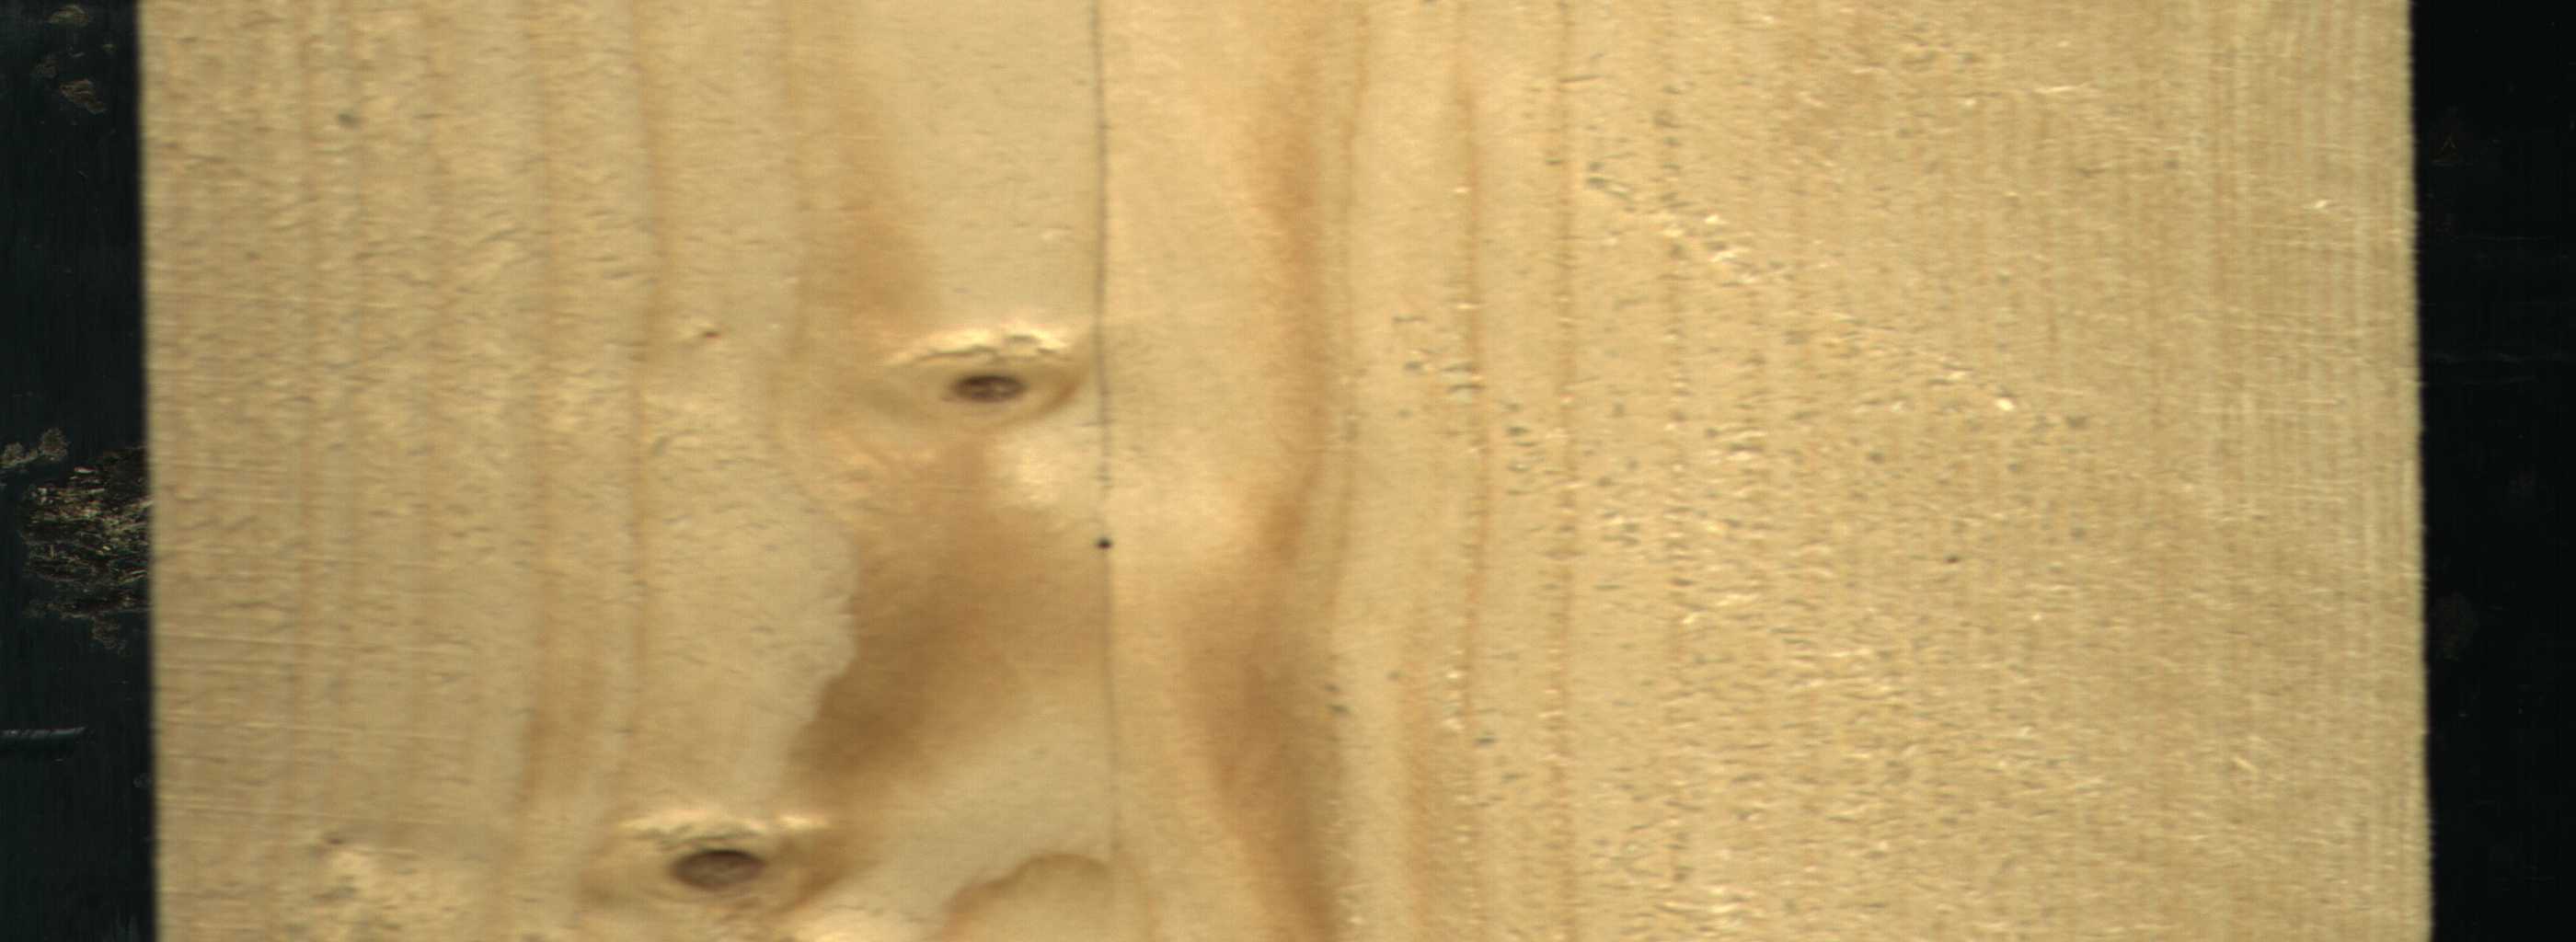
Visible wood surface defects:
Live_Knot
Live_Knot